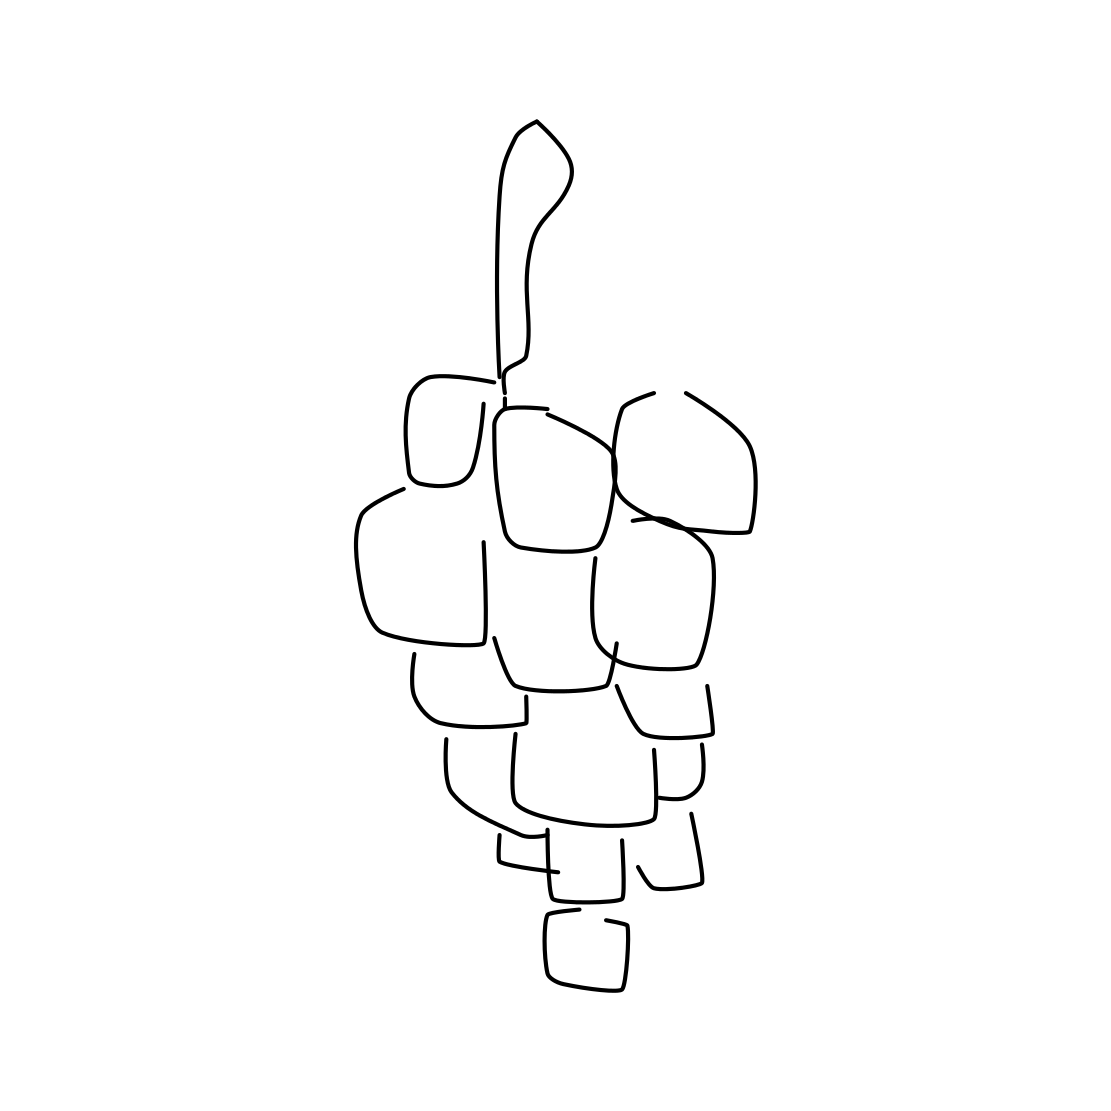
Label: grapes